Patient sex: M
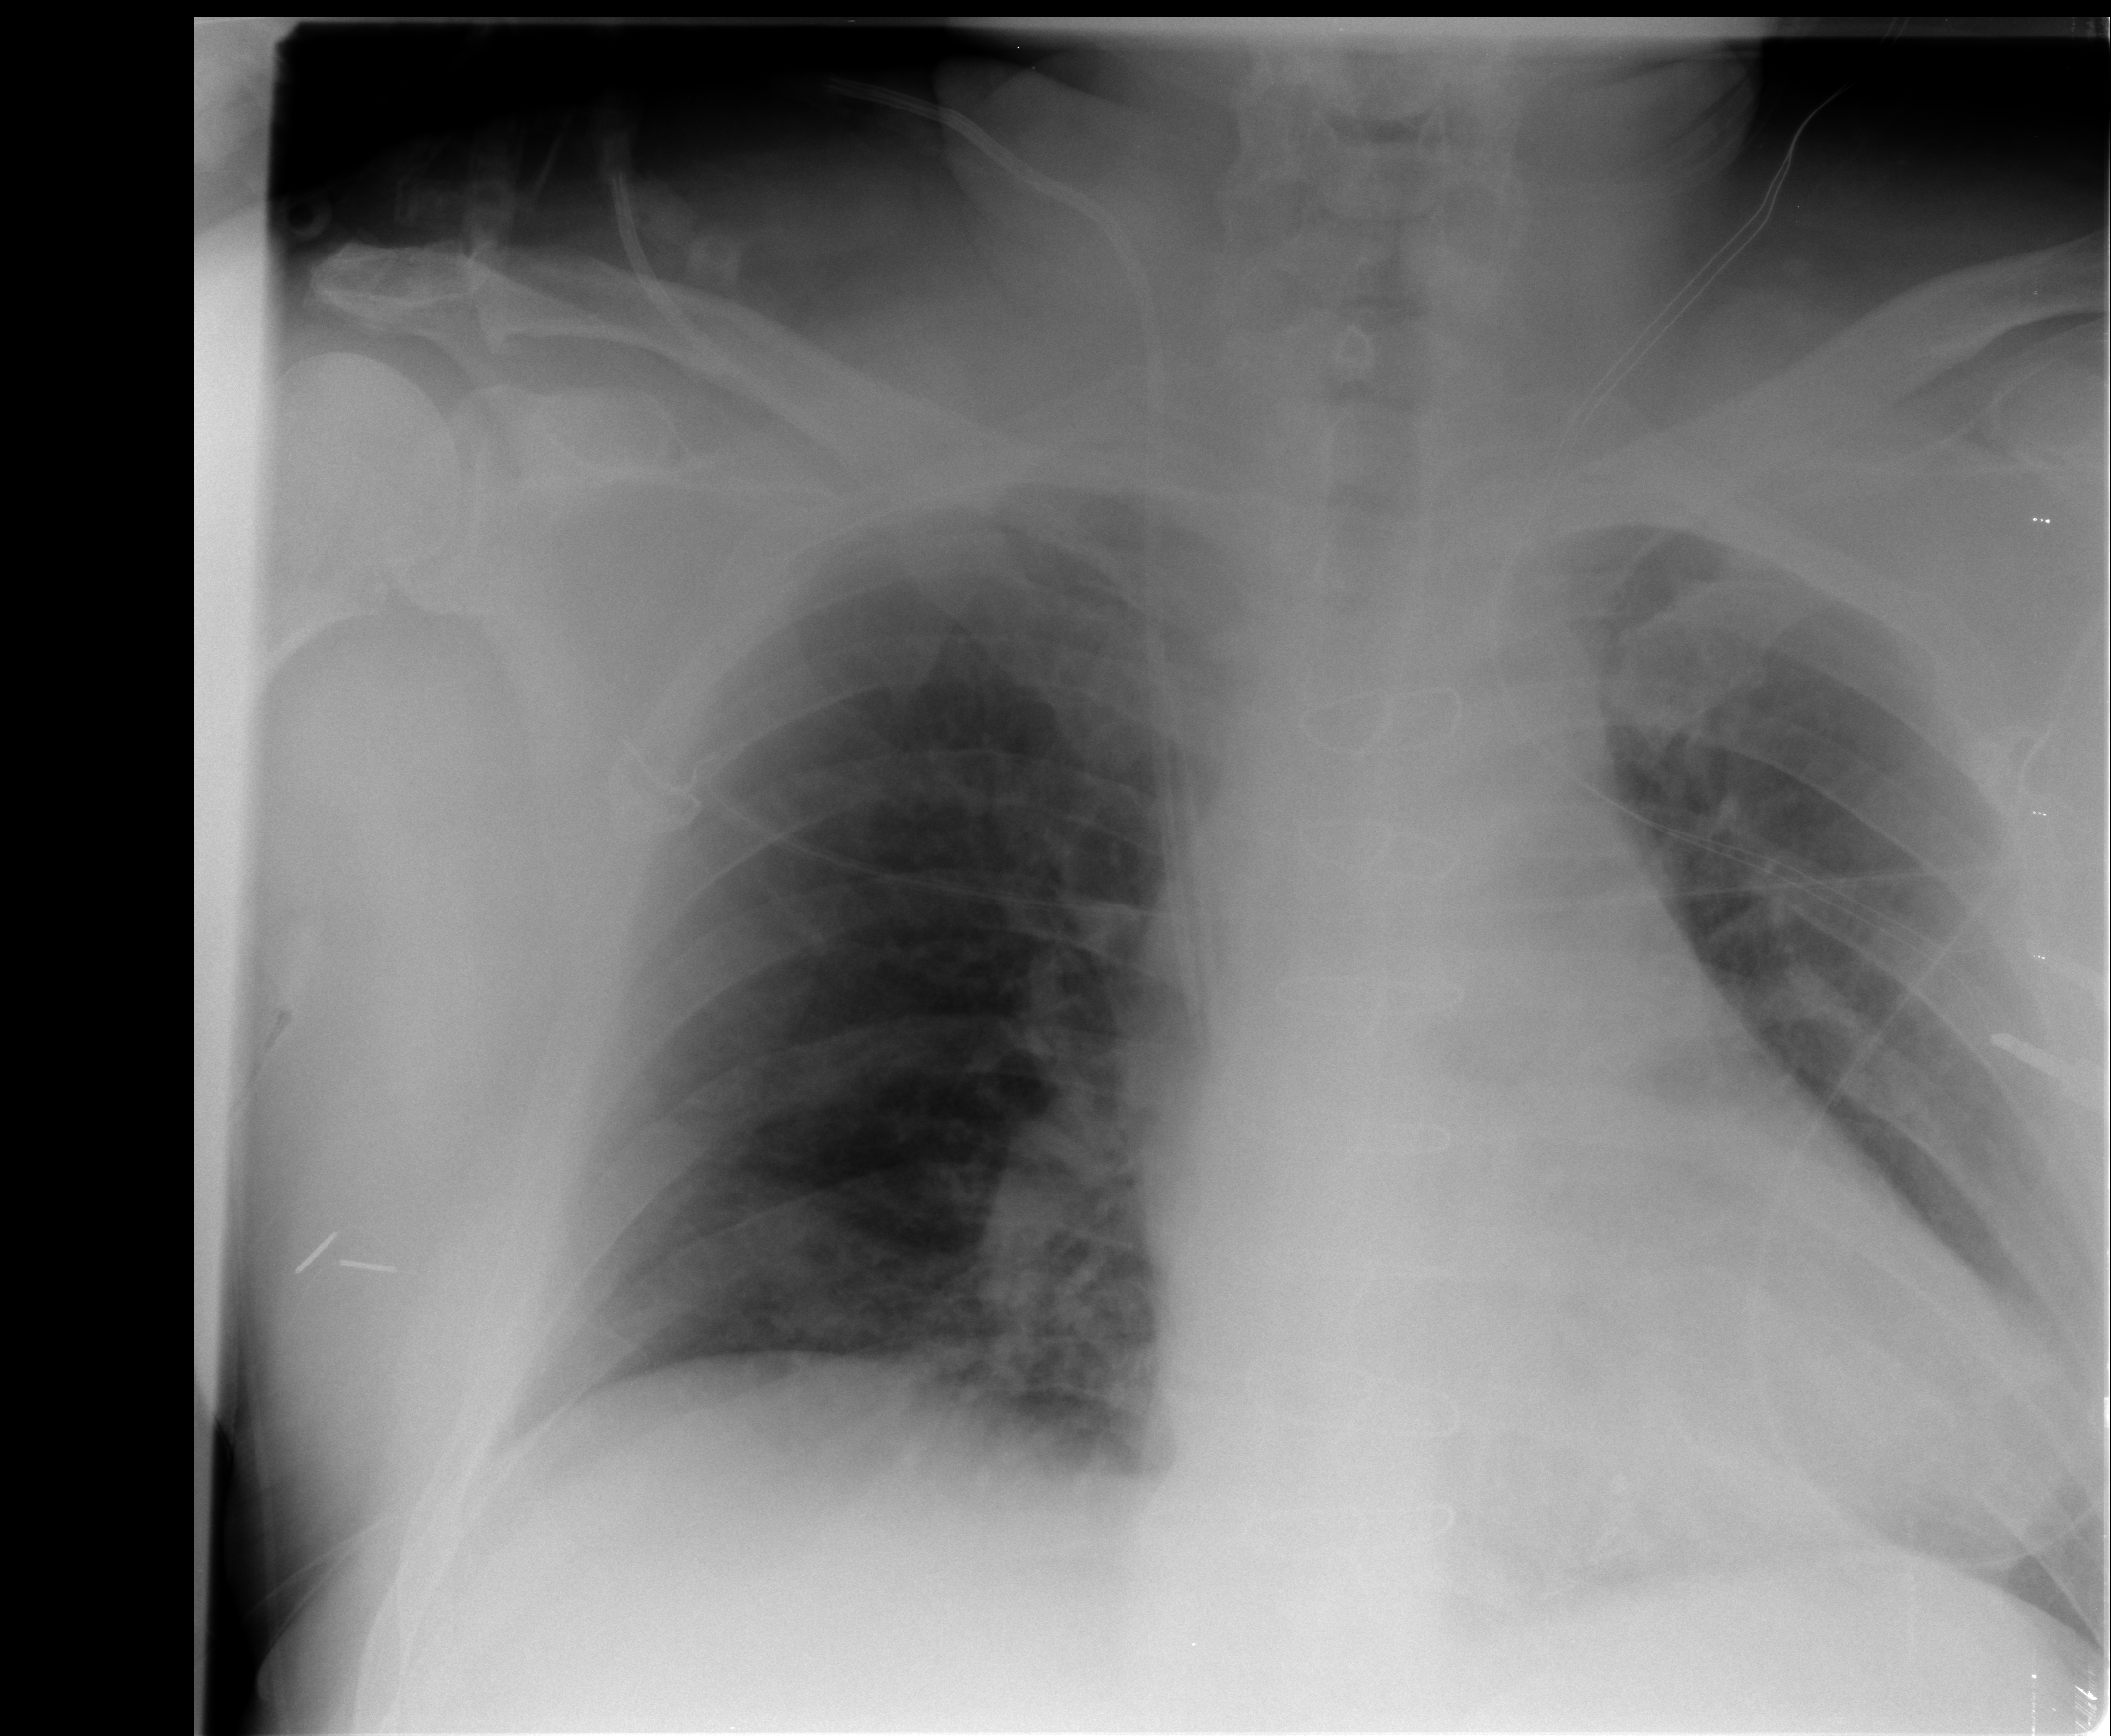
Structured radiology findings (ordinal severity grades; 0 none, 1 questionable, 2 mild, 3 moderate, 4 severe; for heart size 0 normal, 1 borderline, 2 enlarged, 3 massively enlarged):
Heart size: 2
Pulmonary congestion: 0
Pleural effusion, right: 0
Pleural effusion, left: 1
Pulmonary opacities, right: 0
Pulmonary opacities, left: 0
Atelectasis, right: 2
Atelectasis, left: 2